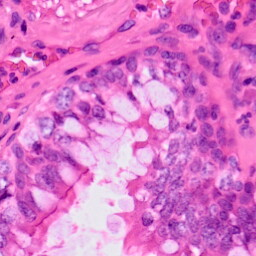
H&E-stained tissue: Lung